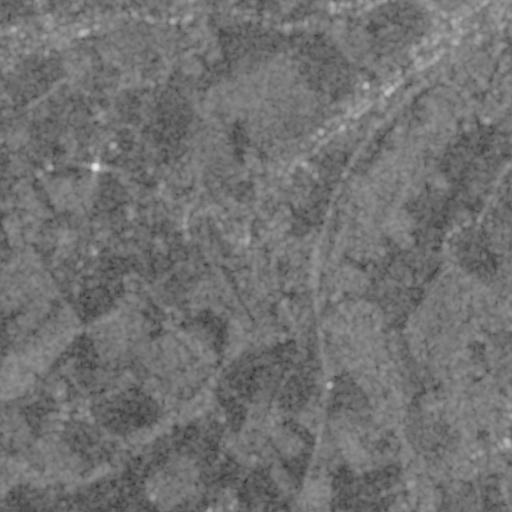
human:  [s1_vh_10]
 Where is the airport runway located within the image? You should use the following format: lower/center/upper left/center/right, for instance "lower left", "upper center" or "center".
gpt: The airport runway is located in the upper right of the image.
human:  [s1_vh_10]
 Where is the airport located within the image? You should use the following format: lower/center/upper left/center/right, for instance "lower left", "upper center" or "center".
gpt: There is no airport in the image.

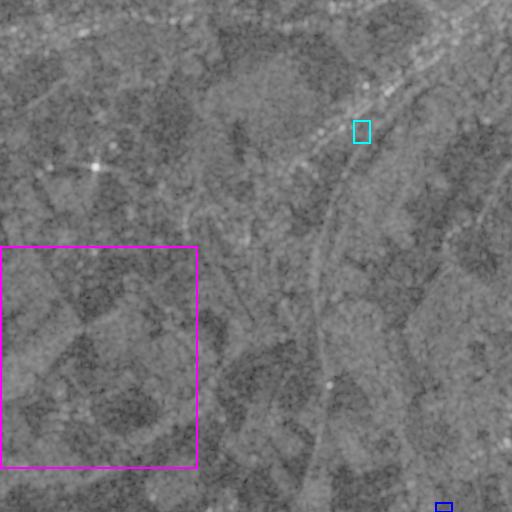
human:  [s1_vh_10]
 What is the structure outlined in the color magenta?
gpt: The structure outlined in magenta is a crop field.
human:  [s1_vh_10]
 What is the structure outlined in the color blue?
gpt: The structure outlined in blue is a park.
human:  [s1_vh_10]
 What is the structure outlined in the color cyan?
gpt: The structure outlined in cyan is a parking lot.
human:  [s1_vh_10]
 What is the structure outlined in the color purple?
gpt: There is no purple outline.